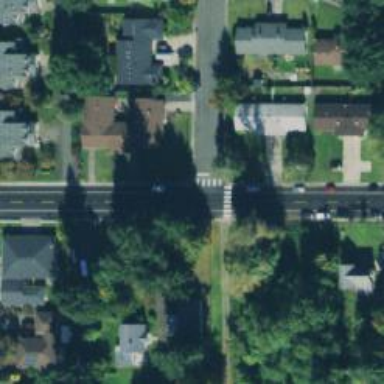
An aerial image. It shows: Residential road.